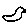
Label: bird